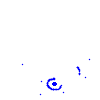
Particle: kaon